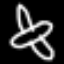
Label: airplane